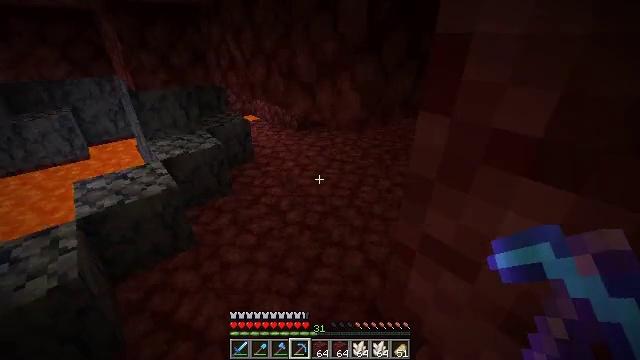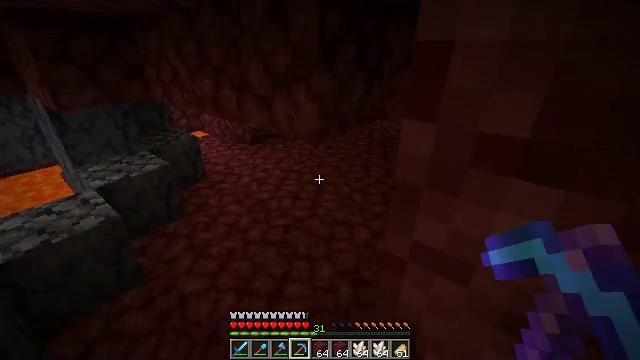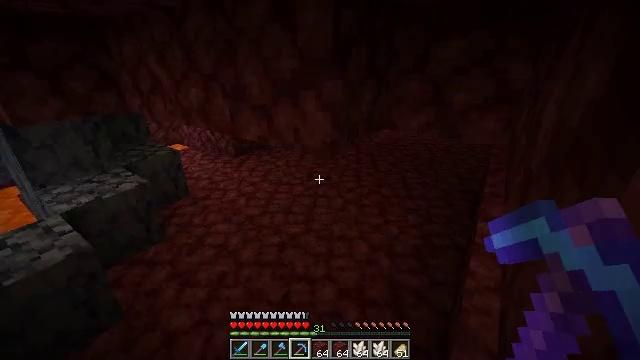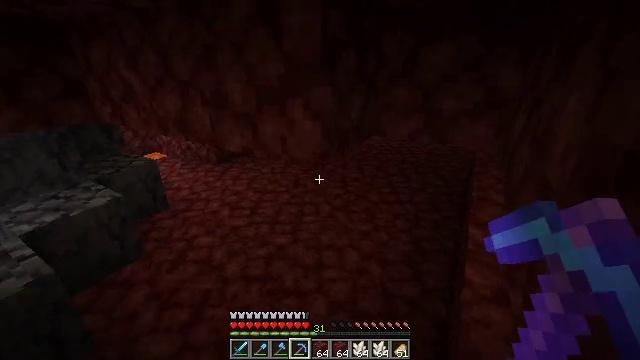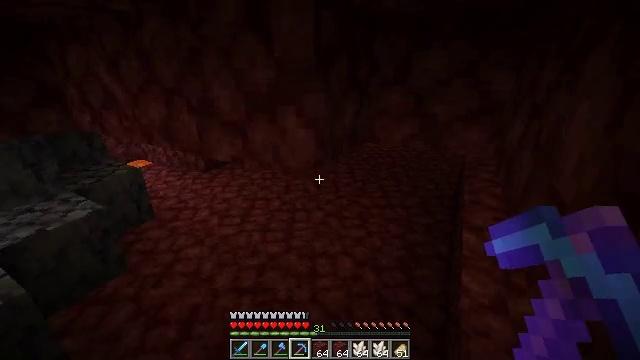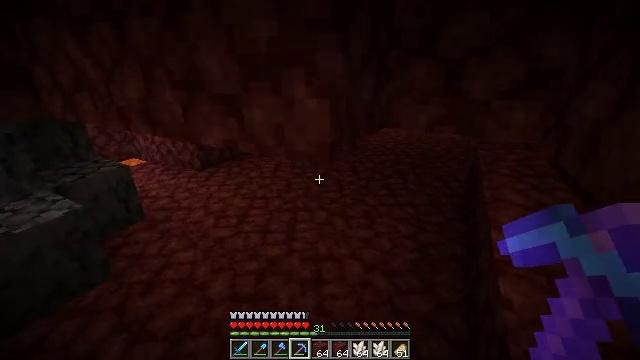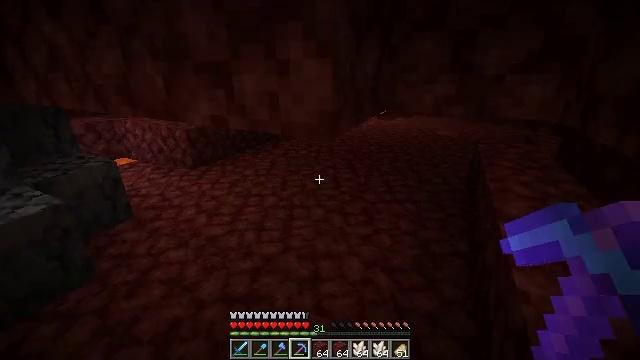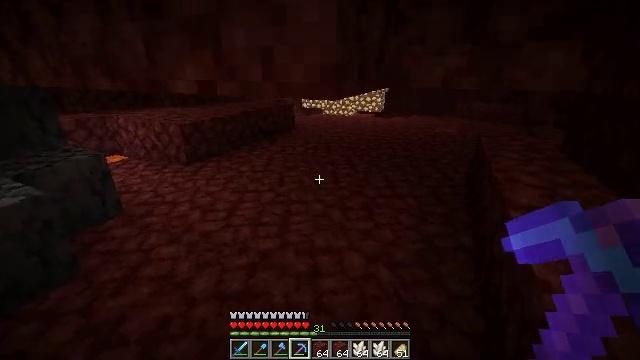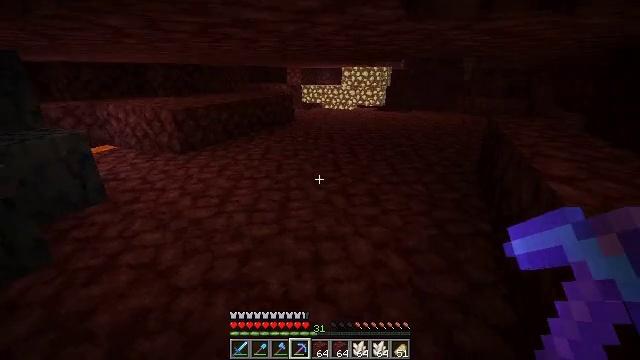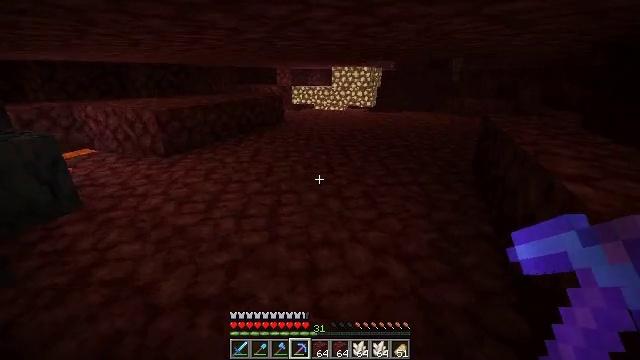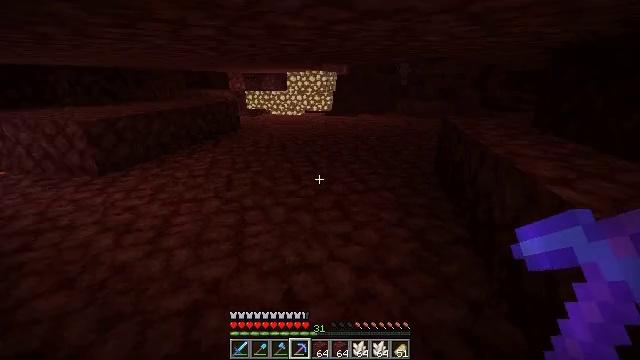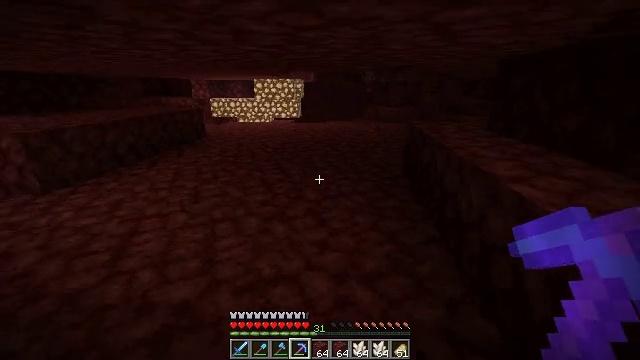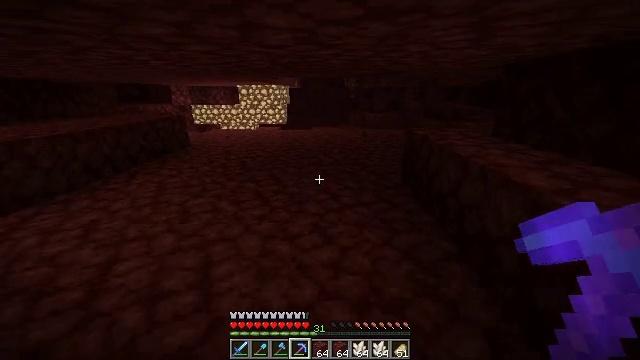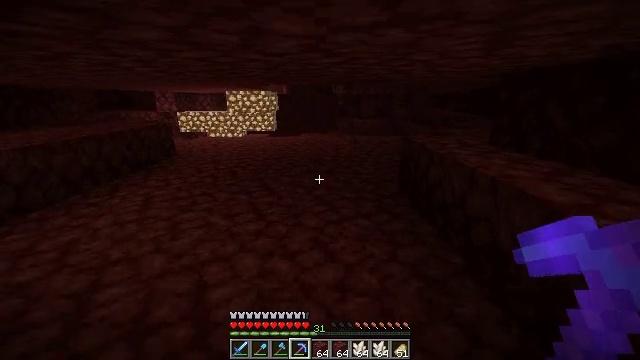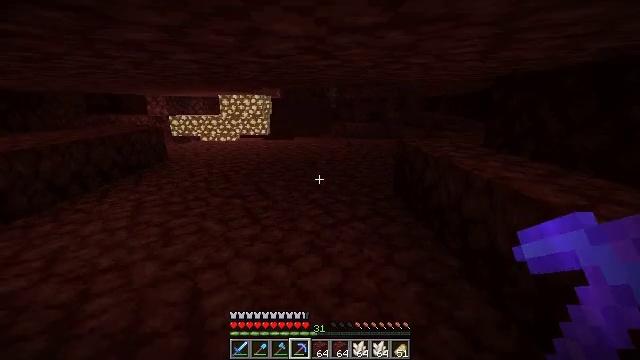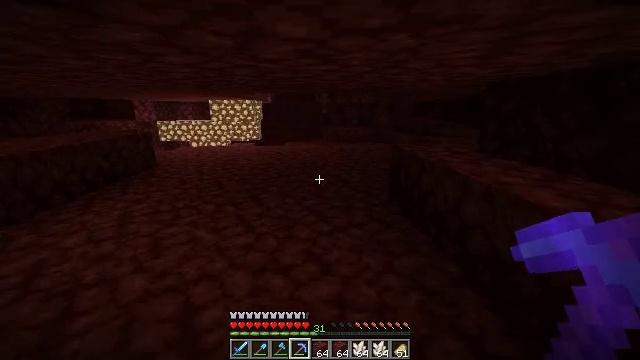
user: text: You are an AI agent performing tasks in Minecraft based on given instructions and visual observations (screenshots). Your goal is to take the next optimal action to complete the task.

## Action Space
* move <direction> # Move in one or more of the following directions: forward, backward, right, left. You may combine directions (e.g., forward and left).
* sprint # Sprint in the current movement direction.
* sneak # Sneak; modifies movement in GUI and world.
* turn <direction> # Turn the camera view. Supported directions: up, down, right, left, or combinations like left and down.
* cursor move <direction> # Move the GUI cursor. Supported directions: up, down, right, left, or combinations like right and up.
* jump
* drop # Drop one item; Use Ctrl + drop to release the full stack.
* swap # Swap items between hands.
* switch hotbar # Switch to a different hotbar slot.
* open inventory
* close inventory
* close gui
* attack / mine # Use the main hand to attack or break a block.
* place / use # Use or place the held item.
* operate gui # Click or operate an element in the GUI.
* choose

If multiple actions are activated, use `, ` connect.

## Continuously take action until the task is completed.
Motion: motion action
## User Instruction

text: Gather glowstone for crafting.
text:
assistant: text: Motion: move forward and move left, turn right and up
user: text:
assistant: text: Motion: move forward, turn right and up
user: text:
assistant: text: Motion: move forward, turn right and up
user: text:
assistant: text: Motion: move forward, turn right
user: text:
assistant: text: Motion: move forward
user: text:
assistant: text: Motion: move forward, turn right
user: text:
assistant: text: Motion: move forward
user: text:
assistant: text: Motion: move forward
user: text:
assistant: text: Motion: move forward, turn right
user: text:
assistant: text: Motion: move forward and move left, turn right
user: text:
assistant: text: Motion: move forward and move left, turn right and up
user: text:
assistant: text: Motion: move forward and move left, turn right and up
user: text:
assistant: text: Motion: move forward and move left, turn right and up
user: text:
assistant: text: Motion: turn right
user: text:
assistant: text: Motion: turn right and up
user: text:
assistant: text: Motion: turn right and up
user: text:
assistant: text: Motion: no_op
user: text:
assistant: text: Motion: no_op
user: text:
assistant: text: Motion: no_op
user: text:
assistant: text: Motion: move forward
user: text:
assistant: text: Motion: move forward
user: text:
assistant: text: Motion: move forward
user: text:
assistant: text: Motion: move forward, turn left
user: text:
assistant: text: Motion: move forward
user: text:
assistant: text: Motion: move forward
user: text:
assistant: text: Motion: move forward
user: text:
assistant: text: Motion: move forward
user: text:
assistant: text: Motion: move forward
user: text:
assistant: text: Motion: move forward
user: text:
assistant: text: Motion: move forward